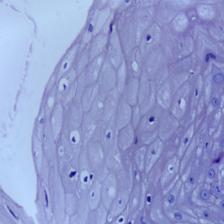
Diagnosis: Normal